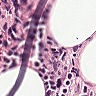
Metastatic tissue present: no